Question: If I want to get a look as below, what do I do? More specifically, how do I set the white background around multiple items?
The grey is the background for the whole screen, and the white is like a "box" placed on the grey background, together with the buttons, divider and textview.

I'm thinking like this:
'''
<TableLayout
android:background="#eae8e8>
...
<WhiteBox
android:layout_width="fill_parent"
android:layout_height="300dp"
android:layout_margin="16dp"
android:background="#FFFFFF/>
<TextView>
...
<Divider>
...
<Button>
...
<Button>
...
</WhiteBox>
</TableLayout>
'''
Where "WhiteBox" of course is something else, but would it be possible to do something like this?
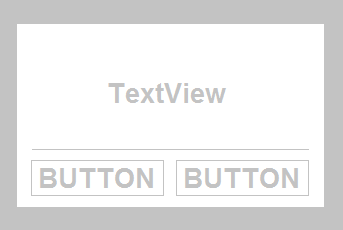
Answer: Yes you can go ahead with your approach.just give margin to your inner layout to which your background is set to white.and you can also set the background to white for the text views and buttons you are using inside your inner layout.Set the text color as gray for text view and button.eg:
'''
<LinearLayout xmlns:android="http://schemas.android.com/apk/res/android"
android:layout_width="match_parent"
android:layout_height="match_parent"
android:background="#eae8e8">
<RelativeLayout
android:layout_width="200dp"
android:layout_margin="30dp"
android:layout_height="200dp"
android:background="#FFFFFF"
>
<TextView
android:layout_width="wrap_content"
android:layout_height="wrap_content"
android:id="@+id/text"
android:layout_margin="50dp"
android:text="TextView"
android:textColor="@android:color/darker_gray"
android:background="#FFFFFF"
/>
<Button
android:layout_marginTop="20dip"
android:text="Button"
android:textColor="@android:color/darker_gray"
android:layout_below="@+id/text"
android:layout_width="wrap_content"
android:layout_height="wrap_content"
android:id="@+id/button1"
android:background="#FFFFFF"
/>
</RelativeLayout>
</LinearLayout>
'''